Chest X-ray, PA view. Patient: 20 years old, sex F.
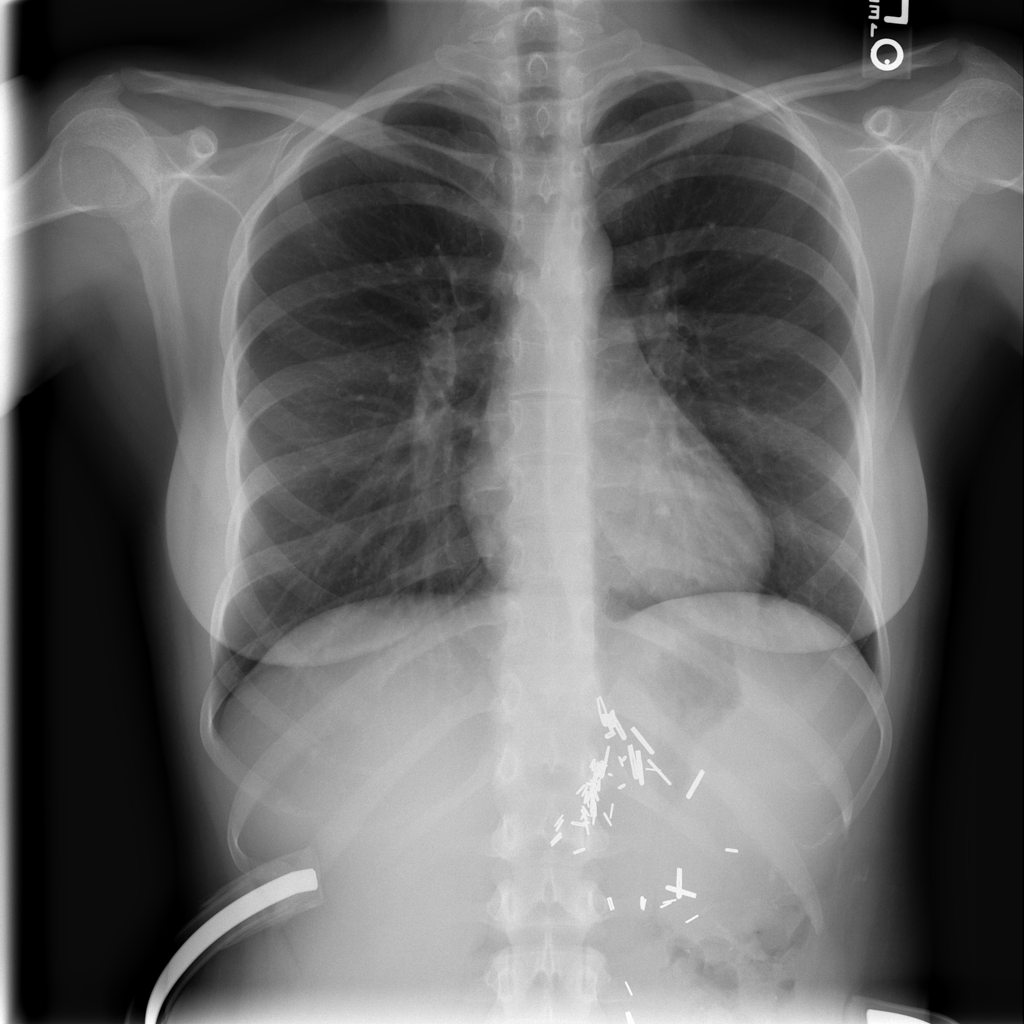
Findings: No Finding